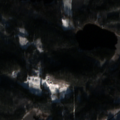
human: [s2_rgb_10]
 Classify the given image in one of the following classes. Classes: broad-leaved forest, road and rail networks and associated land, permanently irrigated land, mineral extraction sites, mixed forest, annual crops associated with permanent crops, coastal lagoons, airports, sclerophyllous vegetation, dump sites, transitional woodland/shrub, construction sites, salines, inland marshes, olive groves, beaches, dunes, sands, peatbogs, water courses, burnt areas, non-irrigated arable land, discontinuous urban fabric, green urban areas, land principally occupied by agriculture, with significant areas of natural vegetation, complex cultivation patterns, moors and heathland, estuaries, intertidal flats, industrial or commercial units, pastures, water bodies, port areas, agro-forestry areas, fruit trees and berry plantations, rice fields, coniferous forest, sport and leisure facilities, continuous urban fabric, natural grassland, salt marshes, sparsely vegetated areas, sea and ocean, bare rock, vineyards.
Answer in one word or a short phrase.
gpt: coniferous forest, mixed forest, transitional woodland/shrub, water bodies